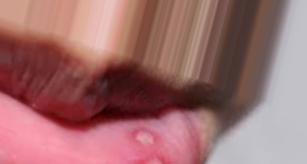
Condition: Mouth Ulcer